Question: I have read that Microsoft announce Build Service and hosted build controller as shown in image below. I have have setup TFS preview using this <URL>.
<URL>

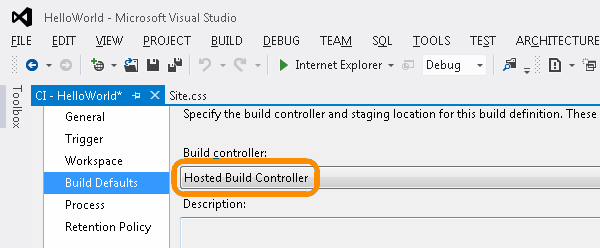
Answer: Hosted Build Controller should be available by default. You shouldn't have to do anything to "set it up".
Here's what I see in my TFS Preview account.

Although TFS Preview has been having <URL> lately. On Friday, builds that were queued, were stuck in the queued status for a long time before it got picked up for compilation & deployment.
Check the status here - <URL>